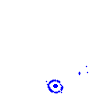
Particle: pion